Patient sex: F
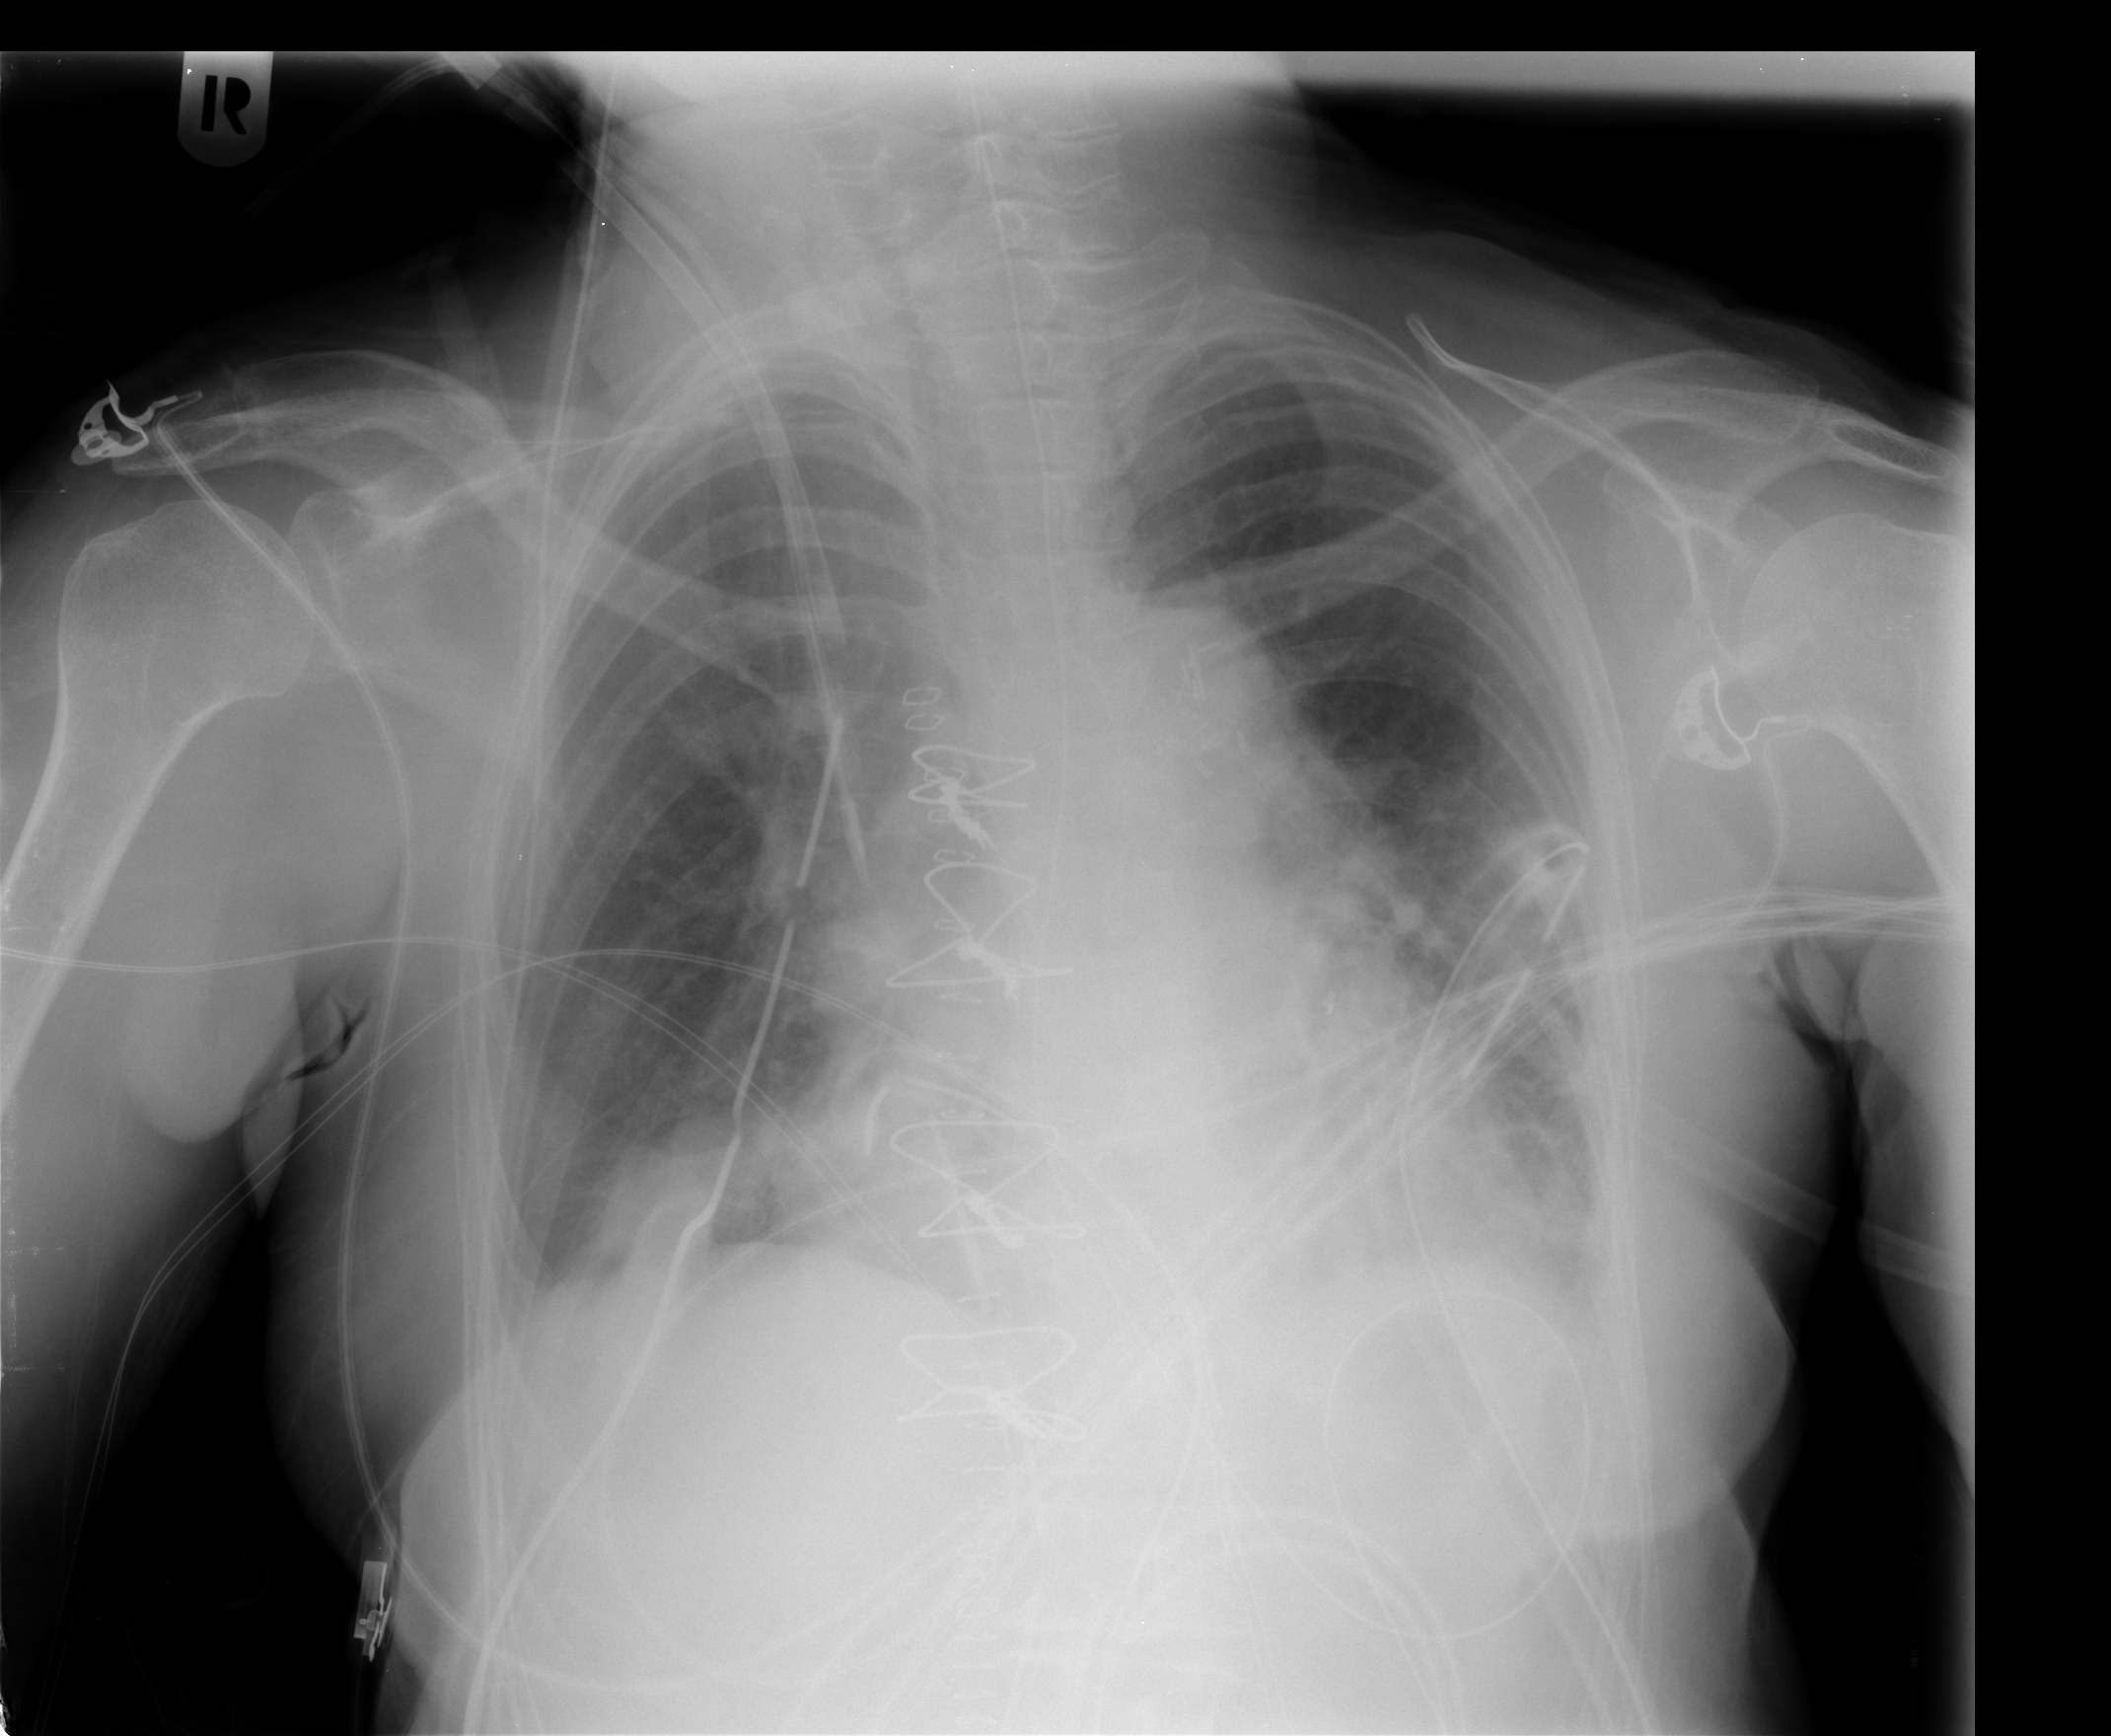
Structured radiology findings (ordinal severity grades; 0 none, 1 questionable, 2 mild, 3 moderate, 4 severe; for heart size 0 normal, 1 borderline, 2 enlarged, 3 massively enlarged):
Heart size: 2
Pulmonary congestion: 2
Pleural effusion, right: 1
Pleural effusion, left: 2
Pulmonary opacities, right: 0
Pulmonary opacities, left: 0
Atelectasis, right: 2
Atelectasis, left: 2